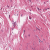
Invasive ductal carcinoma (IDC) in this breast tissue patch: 0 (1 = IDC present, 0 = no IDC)